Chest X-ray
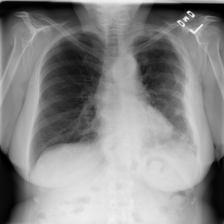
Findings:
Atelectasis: negative
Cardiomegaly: negative
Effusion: negative
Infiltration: negative
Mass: negative
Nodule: negative
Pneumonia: negative
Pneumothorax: negative
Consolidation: negative
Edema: negative
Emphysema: negative
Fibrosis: negative
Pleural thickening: negative
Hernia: negative